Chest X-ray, AP view. Patient: 48 years old, sex M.
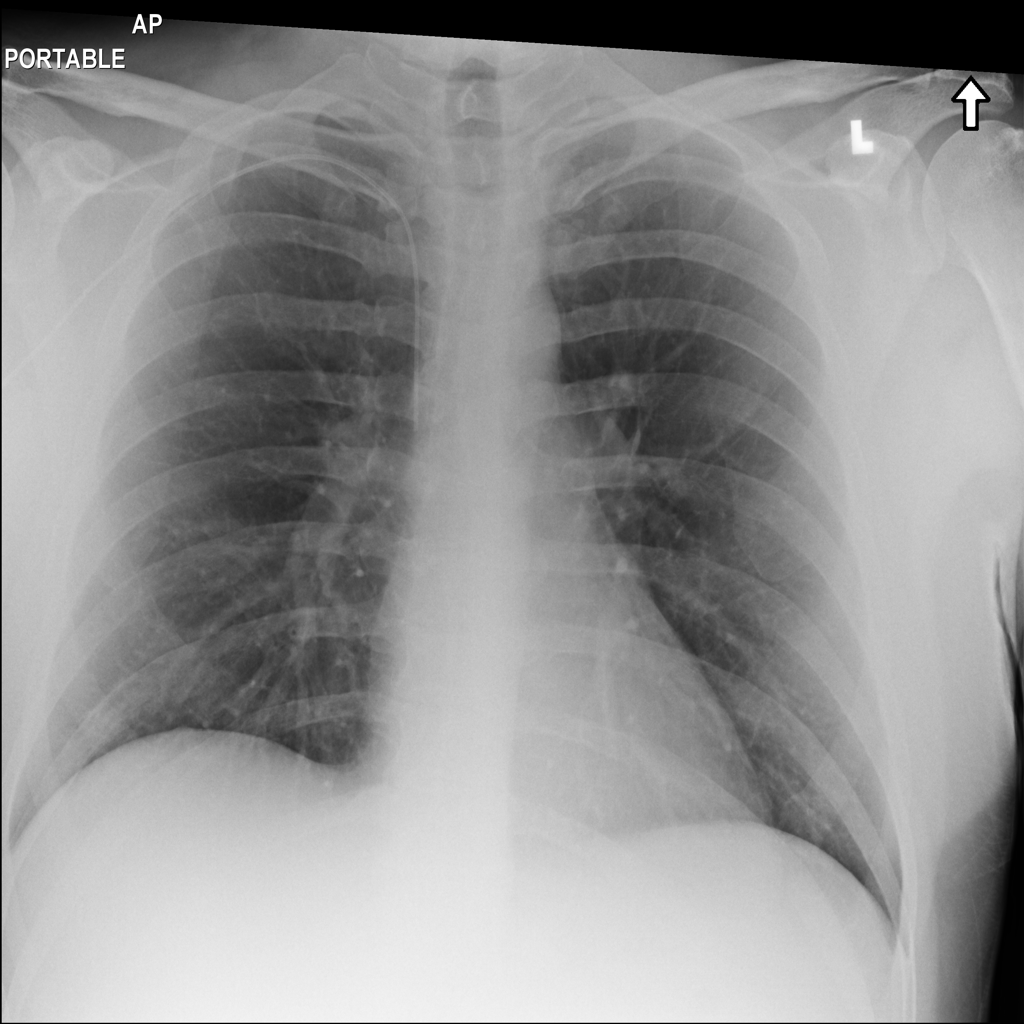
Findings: No Finding